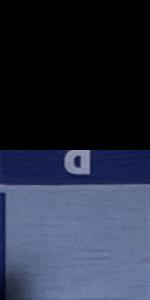
Label: Empty